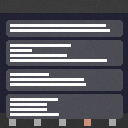
Screen state: on